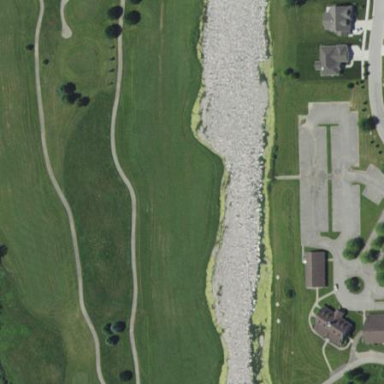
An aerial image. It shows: Golf fairway in the image.